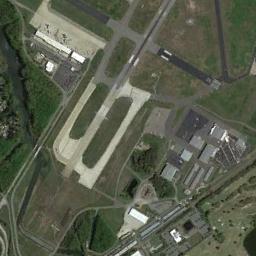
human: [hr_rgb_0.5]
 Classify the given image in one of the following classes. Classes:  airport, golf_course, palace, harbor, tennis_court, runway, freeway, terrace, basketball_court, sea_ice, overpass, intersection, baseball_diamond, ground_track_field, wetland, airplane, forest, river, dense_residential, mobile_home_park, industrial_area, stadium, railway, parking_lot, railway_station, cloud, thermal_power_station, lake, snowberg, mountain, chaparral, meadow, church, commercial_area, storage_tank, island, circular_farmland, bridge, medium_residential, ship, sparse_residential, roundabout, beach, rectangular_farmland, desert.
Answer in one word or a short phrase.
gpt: airport